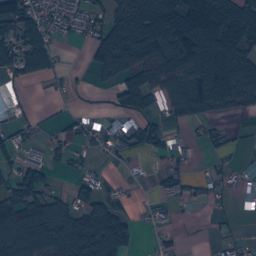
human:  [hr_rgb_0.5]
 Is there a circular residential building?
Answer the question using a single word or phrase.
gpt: yes

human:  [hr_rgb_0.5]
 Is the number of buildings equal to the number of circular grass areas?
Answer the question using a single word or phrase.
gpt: no

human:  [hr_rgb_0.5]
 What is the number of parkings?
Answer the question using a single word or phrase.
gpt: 2

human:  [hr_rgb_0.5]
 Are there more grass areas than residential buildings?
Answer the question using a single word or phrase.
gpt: no

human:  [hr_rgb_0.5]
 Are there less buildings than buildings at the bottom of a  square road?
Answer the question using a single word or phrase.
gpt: no

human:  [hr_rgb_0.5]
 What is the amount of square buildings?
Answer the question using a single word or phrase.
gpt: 8

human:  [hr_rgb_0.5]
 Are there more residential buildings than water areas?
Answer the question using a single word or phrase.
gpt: yes

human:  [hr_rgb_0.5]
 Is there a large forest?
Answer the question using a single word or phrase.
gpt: yes

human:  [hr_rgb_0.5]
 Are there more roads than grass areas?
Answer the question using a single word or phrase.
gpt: yes

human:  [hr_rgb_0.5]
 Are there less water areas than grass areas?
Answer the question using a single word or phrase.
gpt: yes

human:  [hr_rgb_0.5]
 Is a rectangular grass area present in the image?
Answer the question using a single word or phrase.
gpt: yes

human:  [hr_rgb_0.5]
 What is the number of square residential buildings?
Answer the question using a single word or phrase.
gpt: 8

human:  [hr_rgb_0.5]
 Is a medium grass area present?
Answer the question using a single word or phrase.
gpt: yes

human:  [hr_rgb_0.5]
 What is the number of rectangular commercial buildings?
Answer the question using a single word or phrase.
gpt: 8

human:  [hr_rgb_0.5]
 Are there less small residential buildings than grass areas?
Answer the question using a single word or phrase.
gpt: no

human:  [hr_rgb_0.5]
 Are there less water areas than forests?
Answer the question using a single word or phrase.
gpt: yes

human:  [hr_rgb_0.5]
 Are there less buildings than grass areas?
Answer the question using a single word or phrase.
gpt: no

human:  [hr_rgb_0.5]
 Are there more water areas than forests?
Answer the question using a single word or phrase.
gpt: no

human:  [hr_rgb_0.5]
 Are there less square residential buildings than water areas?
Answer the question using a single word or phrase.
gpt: yes

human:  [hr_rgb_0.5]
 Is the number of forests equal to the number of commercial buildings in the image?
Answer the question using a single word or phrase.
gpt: no

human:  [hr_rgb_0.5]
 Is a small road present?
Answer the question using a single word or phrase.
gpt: yes

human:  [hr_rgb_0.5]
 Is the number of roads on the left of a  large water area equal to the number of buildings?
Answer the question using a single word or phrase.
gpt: no

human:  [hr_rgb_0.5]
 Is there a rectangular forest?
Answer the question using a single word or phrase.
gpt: yes

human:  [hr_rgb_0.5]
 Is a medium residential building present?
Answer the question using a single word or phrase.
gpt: yes

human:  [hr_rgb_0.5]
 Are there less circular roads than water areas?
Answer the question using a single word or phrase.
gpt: yes

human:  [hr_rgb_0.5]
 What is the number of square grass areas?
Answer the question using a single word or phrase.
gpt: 0

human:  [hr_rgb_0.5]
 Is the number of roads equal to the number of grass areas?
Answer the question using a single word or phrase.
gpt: no

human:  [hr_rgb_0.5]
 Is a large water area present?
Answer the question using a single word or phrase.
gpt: yes

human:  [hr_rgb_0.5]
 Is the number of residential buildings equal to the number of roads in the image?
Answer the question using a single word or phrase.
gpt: no

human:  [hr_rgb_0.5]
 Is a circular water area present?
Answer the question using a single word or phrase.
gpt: yes

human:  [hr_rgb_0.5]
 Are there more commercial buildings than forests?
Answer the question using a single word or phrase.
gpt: no

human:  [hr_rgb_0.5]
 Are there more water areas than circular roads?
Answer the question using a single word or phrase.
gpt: yes

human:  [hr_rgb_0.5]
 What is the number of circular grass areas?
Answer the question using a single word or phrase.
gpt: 0

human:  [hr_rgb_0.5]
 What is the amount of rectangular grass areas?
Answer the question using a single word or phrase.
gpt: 42

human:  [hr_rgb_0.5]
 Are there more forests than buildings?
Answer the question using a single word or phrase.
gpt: no

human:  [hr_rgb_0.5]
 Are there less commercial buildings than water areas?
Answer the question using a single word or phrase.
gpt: yes